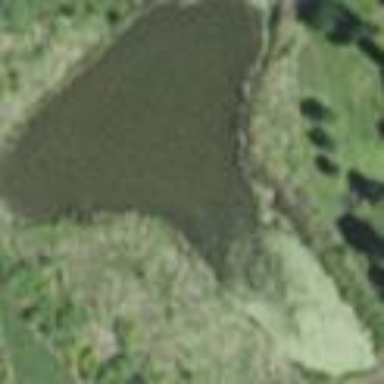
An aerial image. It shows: Pond with natural water.